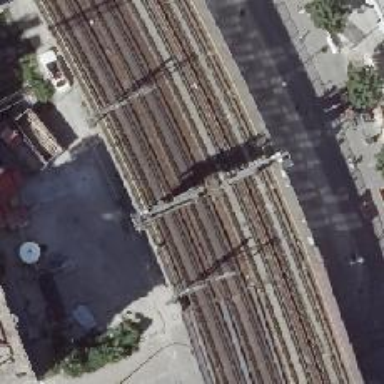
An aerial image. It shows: Railway signal.